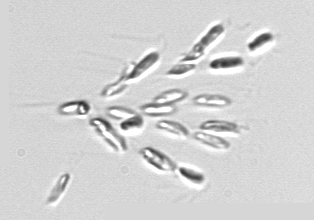
Label: Dinobryon